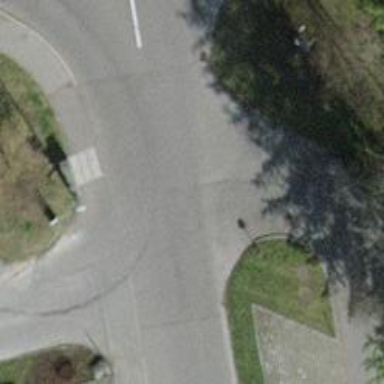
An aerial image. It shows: Residential road with asphalt surface and sidewalk on the left side.